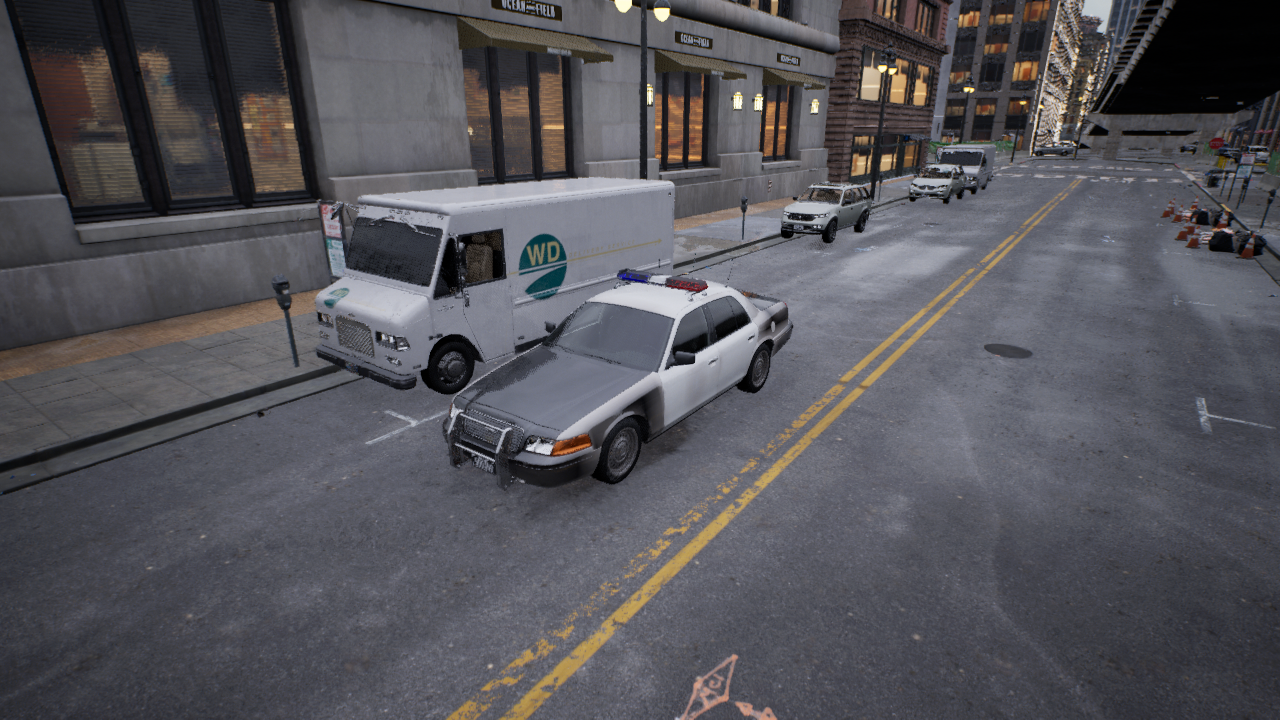
Venue: downtown
Lighting: clear day
Vehicle rig: sedan